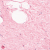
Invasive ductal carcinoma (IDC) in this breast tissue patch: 0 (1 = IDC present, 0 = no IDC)